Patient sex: M
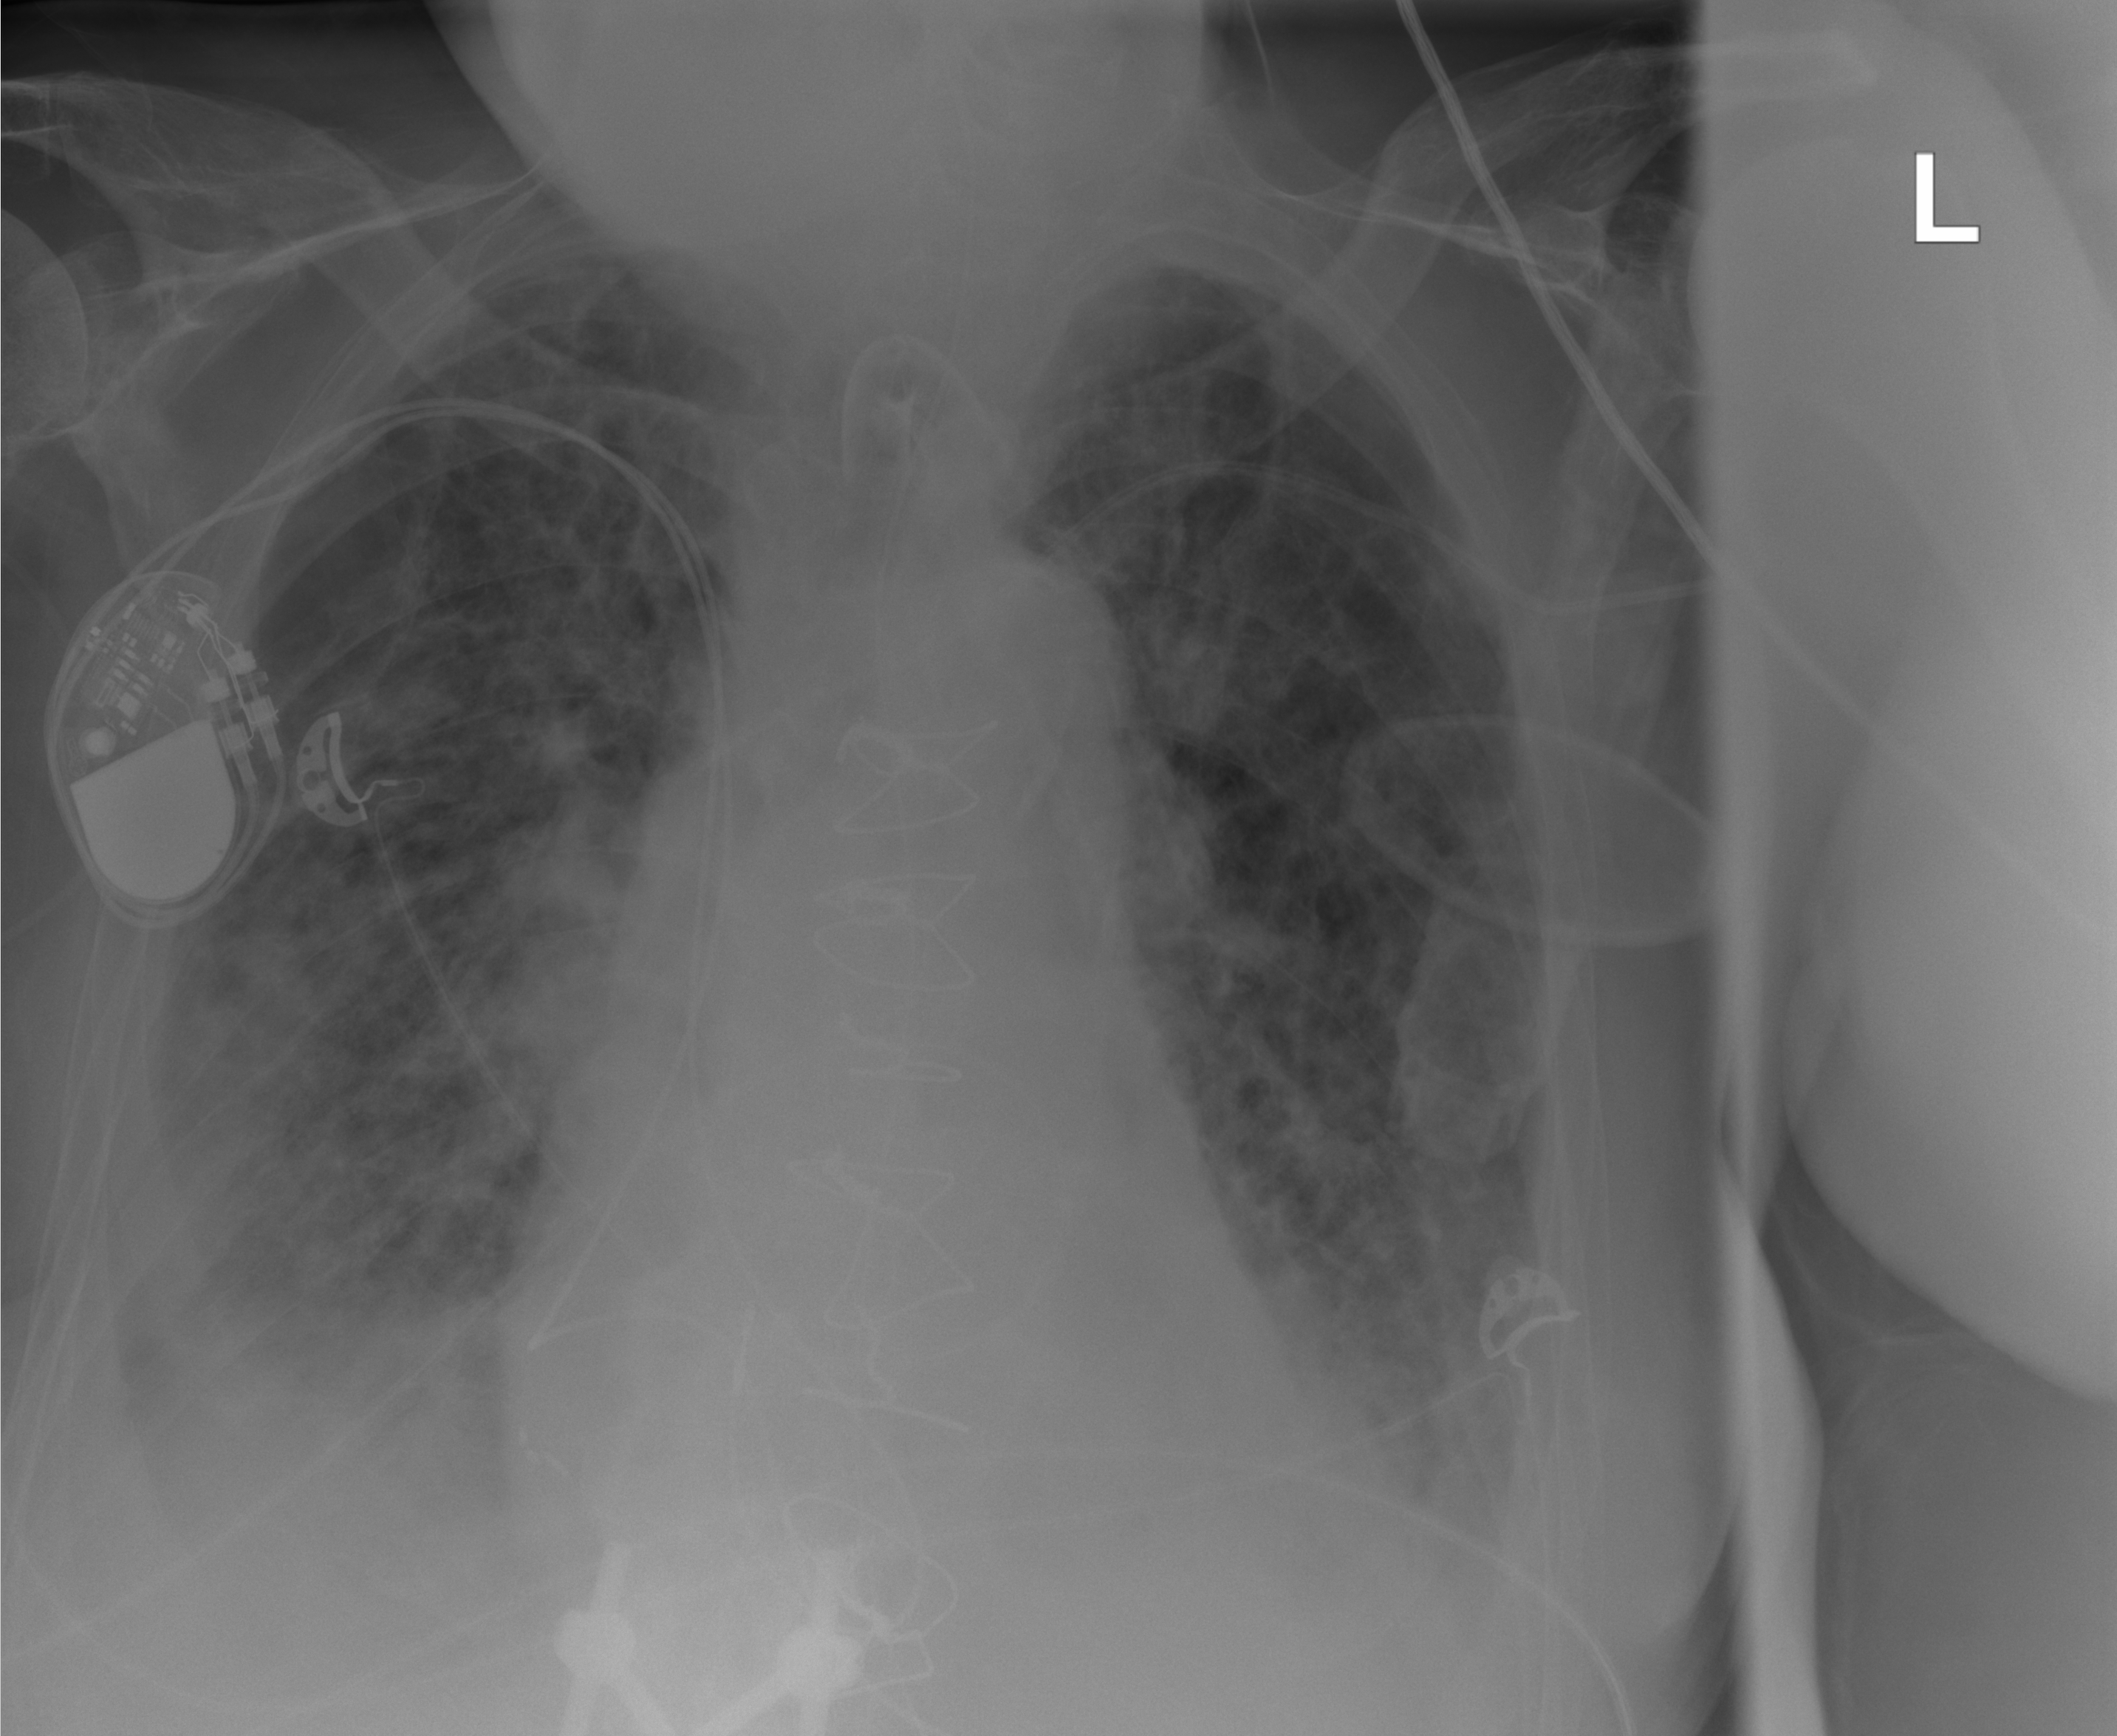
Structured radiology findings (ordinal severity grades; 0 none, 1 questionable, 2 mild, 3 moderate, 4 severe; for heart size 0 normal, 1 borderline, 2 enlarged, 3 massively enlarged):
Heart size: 0
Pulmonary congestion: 2
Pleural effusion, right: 2
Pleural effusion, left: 2
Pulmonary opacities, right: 3
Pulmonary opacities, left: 3
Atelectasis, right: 2
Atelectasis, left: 2